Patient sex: F
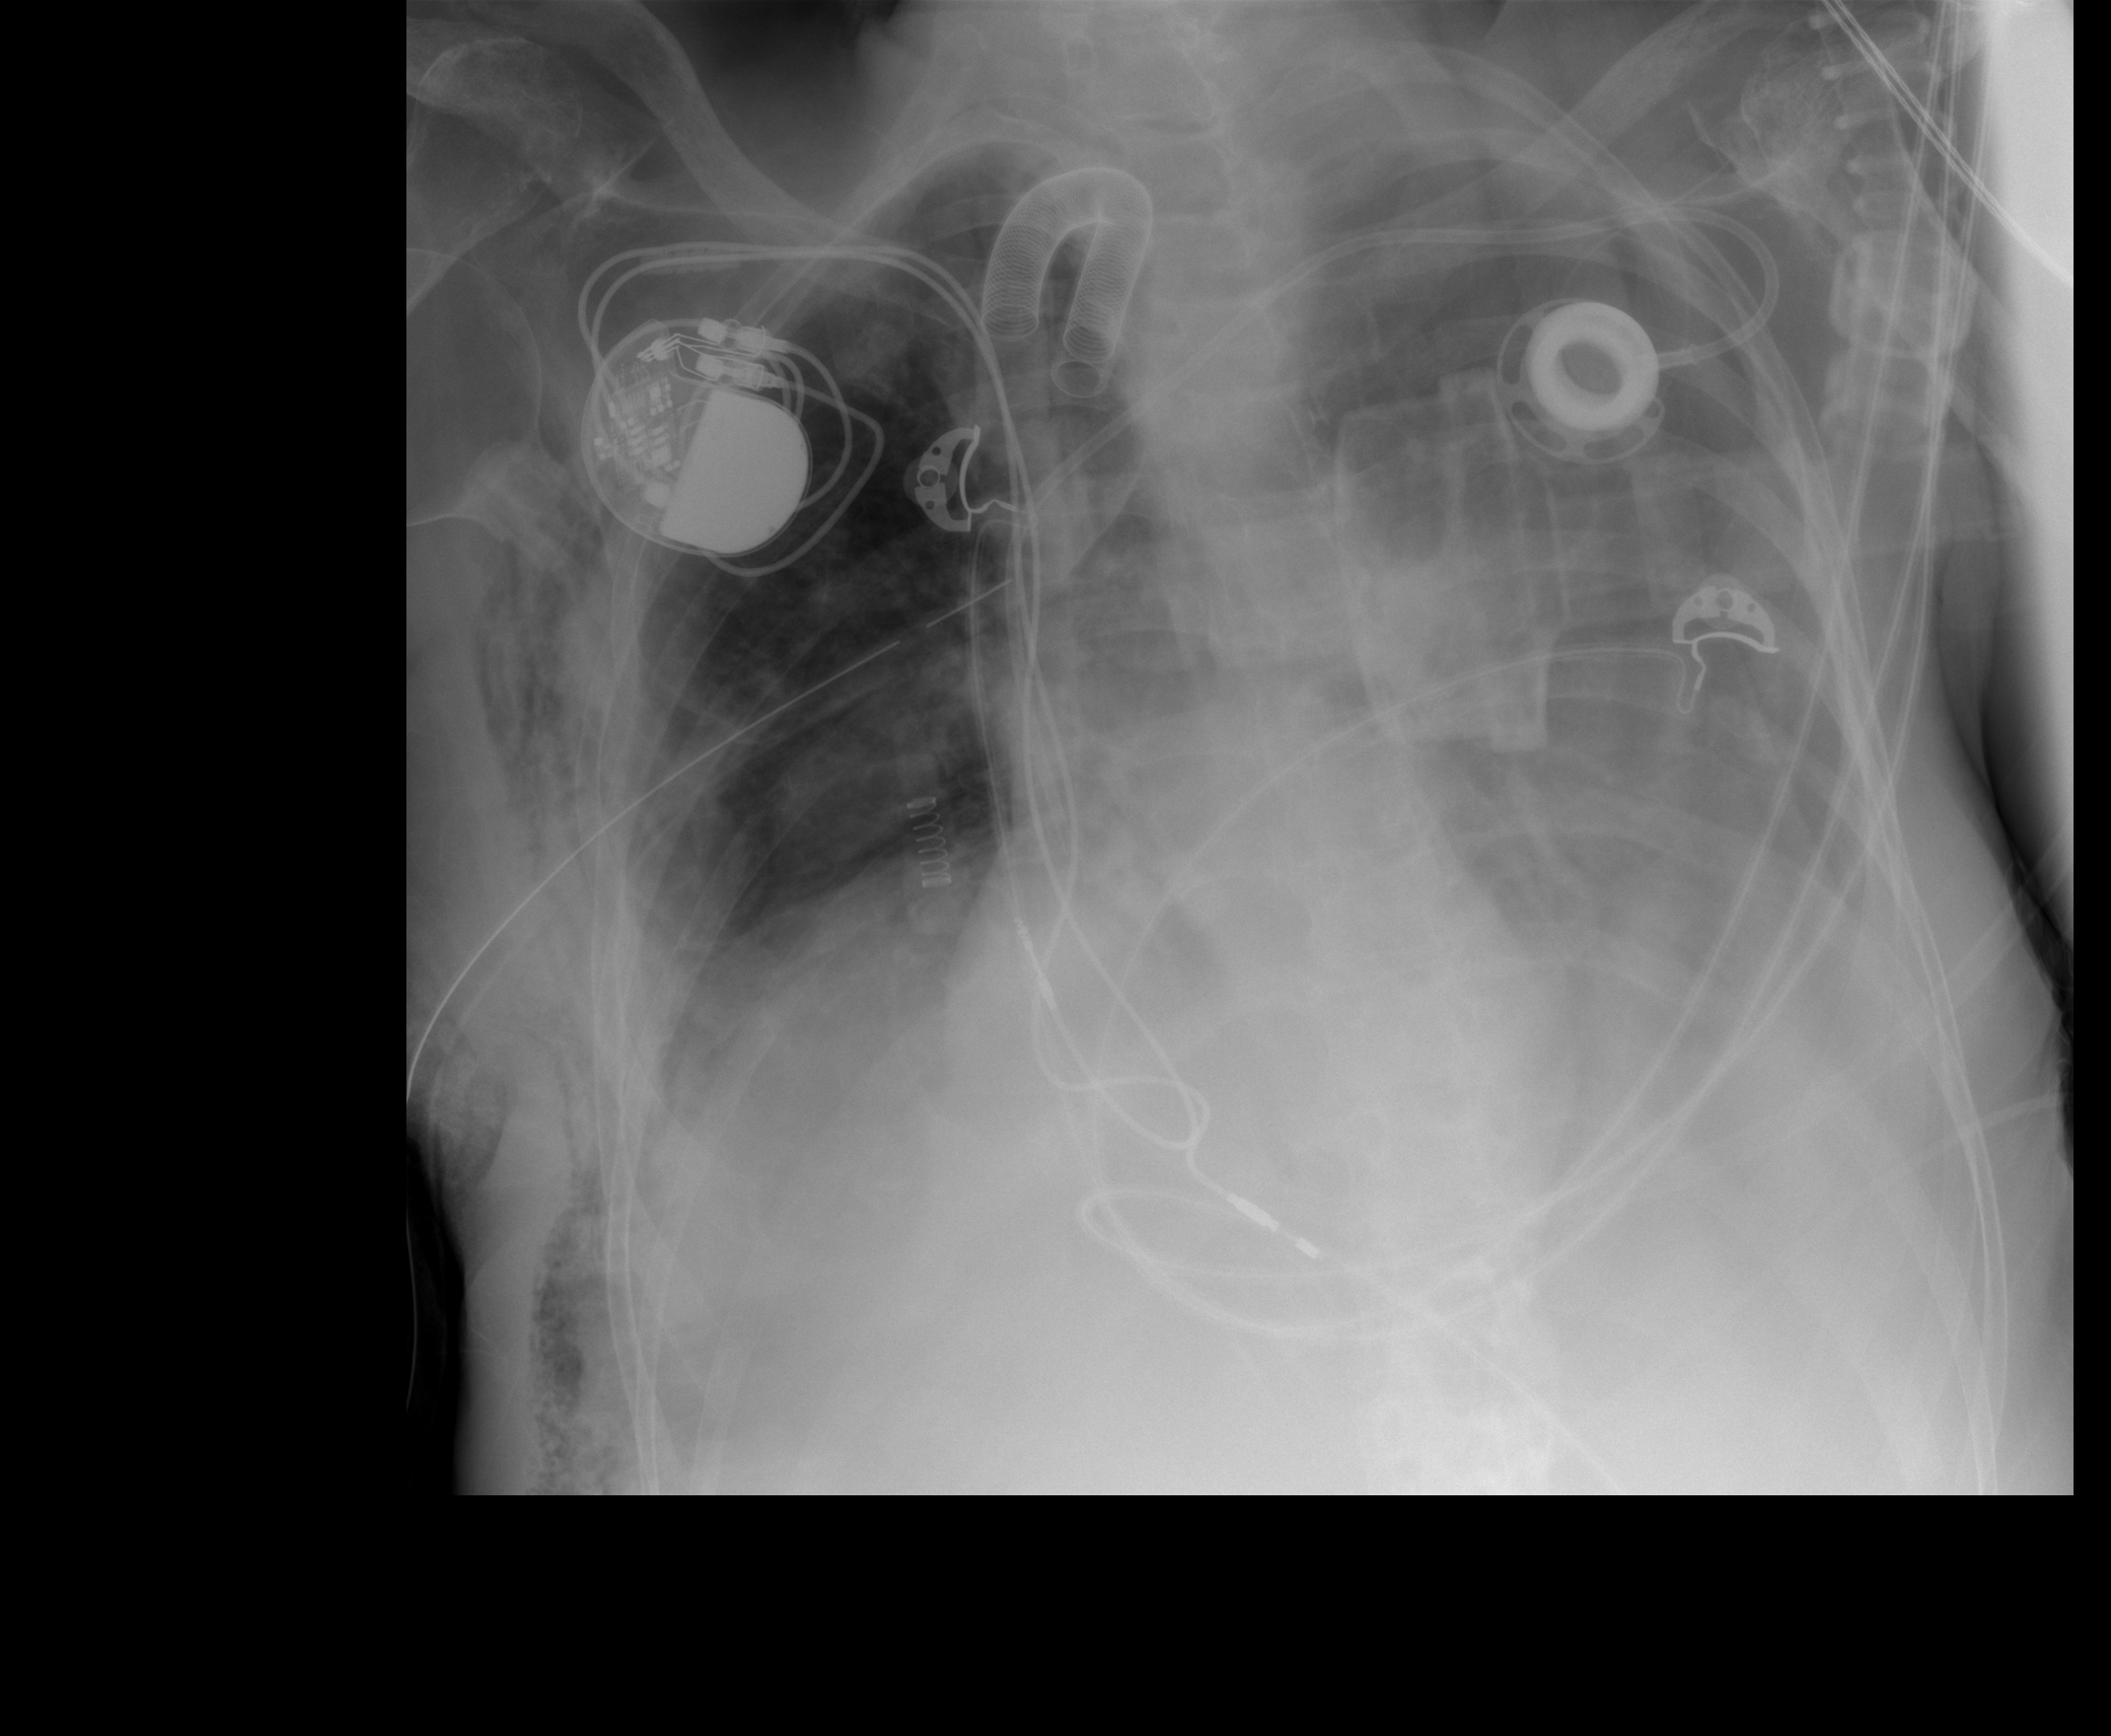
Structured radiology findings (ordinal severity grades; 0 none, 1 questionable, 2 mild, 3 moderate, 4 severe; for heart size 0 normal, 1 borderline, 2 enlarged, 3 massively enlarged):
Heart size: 0
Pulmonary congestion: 2
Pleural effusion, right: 2
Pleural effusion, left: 3
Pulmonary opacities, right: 0
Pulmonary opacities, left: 2
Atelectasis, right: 2
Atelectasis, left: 3